Aerial crown-view tile of a tropical tree (Barro Colorado Island, Panama), acquired 20250217:
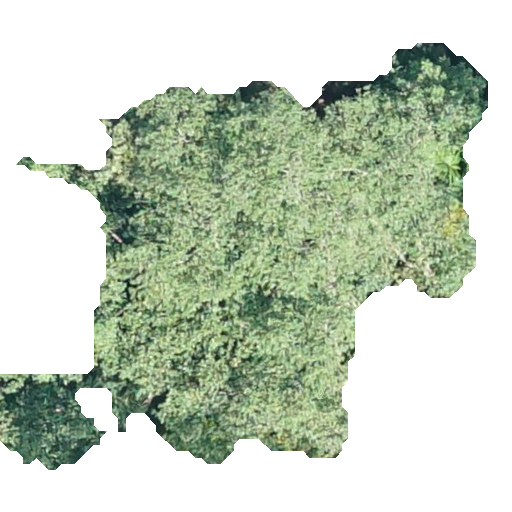
Species: Hieronyma alchorneoides
GBIF accepted scientific name: Hieronyma alchorneoides
Crown area: 181.005 m²